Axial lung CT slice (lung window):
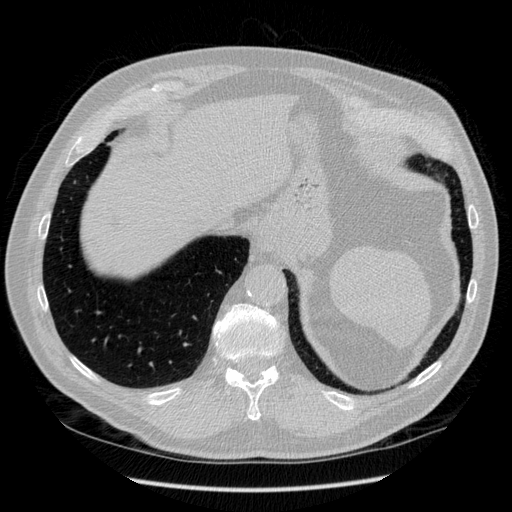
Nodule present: no